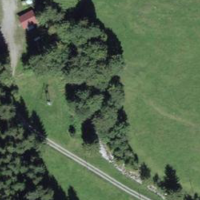
EUNIS habitat code: 24
Species observed at this site:
Impatiens balfourii